Question: I already asked one question about datepicker yesterday, but now I have faced a new problem that I was not able to fix by myself. I'm using JQuery Datepicker to make a calendar where I can choose a date range. When I'm trying to change dateformat from default (which is 'mm/dd/yy') to 'dd.mm.yy' it fails with error and stop working when I'm trying to select any date. Also with default dateformat doesn't work my code to have a default selected dates on load.
This is my code with current datepicker settings (it makes possible to choose date range and style it with additional classes, also it places dates and into hidden inputs and visible div's), with full styling it looks like on screenshot:
datepicker range work:

Hope you will be able to help me with this case!
'''
// This code doesn't work with default dateformat
// start date on default
//$('#start-date').val($.datepicker.formatDate('dd.mm.yy', new Date()));
//$('.start-date-visible').text($.datepicker.formatDate('dd.mm.yy', new Date()));
// end date on default
//$('#end-date').val($.datepicker.formatDate('dd.mm.yy', new Date(new Date().getTime() + 6 * 24 * 60 * 60 * 1000)));
//\$('.end-date-visible').text($.datepicker.formatDate('dd.mm.yy', new Date(new Date().getTime() + 6 * 24 * 60 * 60 * 1000)));
// jquery datepicker settings
$(function() {
$("#datepicker").datepicker({
numberOfMonths: 3,
showButtonPanel: false,
minDate: 0,
beforeShowDay: function(date) {
var date1 = $.datepicker.parseDate($.datepicker._defaults.dateFormat, $('#start-date').val());
var date2 = $.datepicker.parseDate($.datepicker._defaults.dateFormat, $('#end-date').val());
if (date1 && date && (date1.getTime() == date.getTime())) {
return [true, 'ui-red-start', ''];
}
if (date2 && date && (date2.getTime() == date.getTime())) {
return [true, 'ui-red-end', ''];
}
if (date >= date1 && date <= date2) {
return [true, 'ui-state-selected-range', ''];
}
return [true, '', ''];
},
onSelect: function(dateText, inst) {
var date1 = $.datepicker.parseDate($.datepicker._defaults.dateFormat, $('#start-date').val());
var date2 = $.datepicker.parseDate($.datepicker._defaults.dateFormat, $('#end-date').val());
if (!date1 || date2) {
$('#start-date').val(dateText);
$('.start-date-visible').text(dateText);
$('#end-date').val('');
$('.end-date-visible').text('');
$(this).datepicker('option', dateText);
} else {
if (new Date(dateText) < date1) {
var sDate = $('#start-date').val();
$('.start-date-visible').text(dateText);
$('#start-date').val(dateText);
$(this).datepicker('option', null);
$('.end-date-visible').text(sDate);
$('#end-date').val(sDate);
} else {
$('.end-date-visible').text(dateText);
$('#end-date').val(dateText);
$(this).datepicker('option', null);
}
}
}
});
});
'''
'''
td.ui-state-selected-range:first-child a {
border-radius: 20px 0 0 20px;
}
td.ui-state-selected-range:last-child a {
border-radius: 0 20px 20px 0;
}
.ui-red-start a {
position: relative;
background-color: #F29676;
border-radius: 20px;
border: 1px solid #f29676 !important;
}
.ui-red-start a:before {
content: '';
right: -1px;
left: 50%;
top: -1px;
bottom: -1px;
position: absolute;
border: 1px solid #f29676;
border-right: none;
background-color: #f8c3b1;
z-index: -1;
}
.ui-red-end a {
position: relative;
background-color: #F29676;
border-radius: 20px;
border: 1px solid #f29676 !important;
}
.ui-red-end a:before {
content: '';
left: -1px;
right: 50%;
top: -1px;
bottom: -1px;
position: absolute;
border: 1px solid #f29676;
border-left: none;
background-color: #f8c3b1;
z-index: -1;
}
.ui-state-selected-range .ui-state-default {
border: 1px solid #f29676 !important;
border-left: none !important;
border-right: none !important;
background: #f8c3b1 !important;
box-sizing: border-box;
}
'''
'''
<script src="https://ajax.googleapis.com/ajax/libs/jquery/1.9.1/jquery.min.js"></script>
<script src="https://code.jquery.com/ui/1.12.1/jquery-ui.min.js"></script>
<link href="https://code.jquery.com/ui/1.12.1/themes/base/jquery-ui.css" rel="stylesheet"/>
<input type="text" id="start-date" style="visibility:hidden">
<input type="text" id="end-date" style="visibility:hidden">
<div class="start-date-visible"></div>
<div class="end-date-visible"></div>
<div id="datepicker"></div>
'''
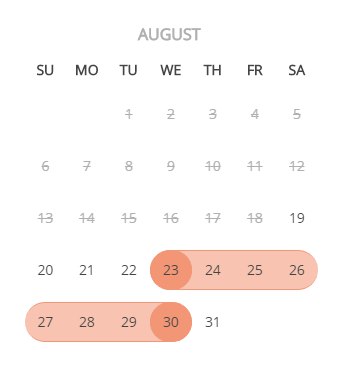
Answer: '''
// This code doesn't work with default dateformat
// start date on default
//$('#start-date').val($.datepicker.formatDate('dd.mm.yy', new Date()));
//$('.start-date-visible').text($.datepicker.formatDate('dd.mm.yy', new Date()));
// end date on default
//$('#end-date').val($.datepicker.formatDate('dd.mm.yy', new Date(new Date().getTime() + 6 * 24 * 60 * 60 * 1000)));
//\$('.end-date-visible').text($.datepicker.formatDate('dd.mm.yy', new Date(new Date().getTime() + 6 * 24 * 60 * 60 * 1000)));
// jquery datepicker settings
$(function() {
$("#datepicker").datepicker({
numberOfMonths: 3,
showButtonPanel: false,
minDate: 0,
dateFormat: 'dd/mm/yy',
beforeShowDay: function(date) {
var date1 = $.datepicker.parseDate("dd/mm/yy", $('#start-date').val());
var date2 = $.datepicker.parseDate("dd/mm/yy", $('#end-date').val());
// var date2 = $.datepicker.parseDate("dd/mm/yy", $('#end-date').val());
if (date1 && date && (date1.getTime() == date.getTime())) {
return [true, 'ui-red-start', ''];
}
if (date2 && date && (date2.getTime() == date.getTime())) {
return [true, 'ui-red-end', ''];
}
//change here for selection
if(date1 && date2 && date1-date2){
if (date2<=date && date<=date1) {
return [true, 'ui-state-selected-range', ''];
}
}
else if(date1 && date2 && date2-date1){
if (date2<=date && date<=date1) {
return [true, 'ui-state-selected-range', ''];
}
}
if (date1<=date && date<=date2) {
return [true, 'ui-state-selected-range', ''];
}
return [true, '', ''];
},
onSelect: function(dateText, inst) {
var date1 = $.datepicker.parseDate("dd/mm/yy", $('#start-date').val());
var date2 = $.datepicker.parseDate("dd/mm/yy", $('#end-date').val());
if (!date1 || date2) {
$('#start-date').val(dateText);
$('.start-date-visible').text(dateText);
$('#end-date').val('');
$('.end-date-visible').text('');
$(this).datepicker('option', dateText);
} else {
if (new Date(dateText) < date1) {
var sDate = $('#start-date').val();
$('.start-date-visible').text(dateText);
$('#start-date').val(dateText);
$(this).datepicker('option', null);
$('.end-date-visible').text(sDate);
$('#end-date').val(sDate);
} else {
$('.end-date-visible').text(dateText);
$('#end-date').val(dateText);
$(this).datepicker('option', null);
}
}
}
});
});
'''
'''
td.ui-state-selected-range:first-child a {
border-radius: 20px 0 0 20px;
}
td.ui-state-selected-range:last-child a {
border-radius: 0 20px 20px 0;
}
.ui-red-start a {
position: relative;
background-color: #F29676;
border-radius: 20px;
border: 1px solid #f29676 !important;
}
.ui-red-start a:before {
content: '';
right: -1px;
left: 50%;
top: -1px;
bottom: -1px;
position: absolute;
border: 1px solid #f29676;
border-right: none;
background-color: #f8c3b1;
z-index: -1;
}
.ui-red-end a {
position: relative;
background-color: #F29676;
border-radius: 20px;
border: 1px solid #f29676 !important;
}
.ui-red-end a:before {
content: '';
left: -1px;
right: 50%;
top: -1px;
bottom: -1px;
position: absolute;
border: 1px solid #f29676;
border-left: none;
background-color: #f8c3b1;
z-index: -1;
}
.ui-state-selected-range .ui-state-default {
border: 1px solid #f29676 !important;
border-left: none !important;
border-right: none !important;
background: #f8c3b1 !important;
box-sizing: border-box;
}
'''
'''
<script src="https://ajax.googleapis.com/ajax/libs/jquery/1.9.1/jquery.min.js"></script>
<script src="https://code.jquery.com/ui/1.12.1/jquery-ui.min.js"></script>
<link href="https://code.jquery.com/ui/1.12.1/themes/base/jquery-ui.css" rel="stylesheet"/>
<input type="text" id="start-date" style="visibility:hidden">
<input type="text" id="end-date" style="visibility:hidden">
<div class="start-date-visible"></div>
<div class="end-date-visible"></div>
<div id="datepicker"></div>
'''
Use 'dateFormat: 'dd/mm/yy',' and while parsing the date use same format to parse it.